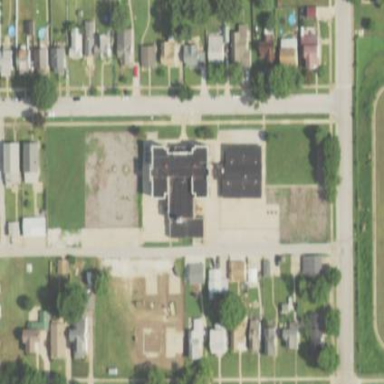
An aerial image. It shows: School building.